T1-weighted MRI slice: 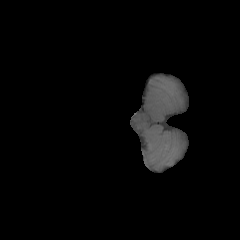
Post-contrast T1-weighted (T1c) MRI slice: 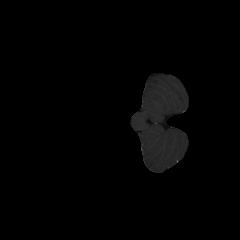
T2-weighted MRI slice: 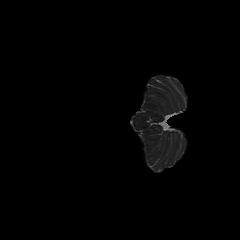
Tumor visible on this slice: no